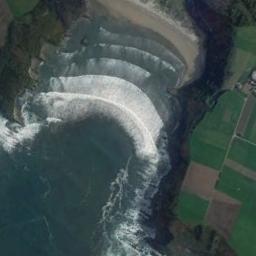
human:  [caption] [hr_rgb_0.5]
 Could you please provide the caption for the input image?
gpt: The waves were blowing by the beach .

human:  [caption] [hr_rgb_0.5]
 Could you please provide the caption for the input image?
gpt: The waves beat the farmland on the shore .

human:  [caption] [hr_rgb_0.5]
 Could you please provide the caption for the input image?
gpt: The beach is an erosion scarp and the farmland is on the beach .

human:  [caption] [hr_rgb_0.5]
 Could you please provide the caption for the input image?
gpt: The beach is surrounded by blue water and waves of land and green farmland .

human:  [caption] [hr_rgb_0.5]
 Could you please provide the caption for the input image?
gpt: The grass is beside the beach .